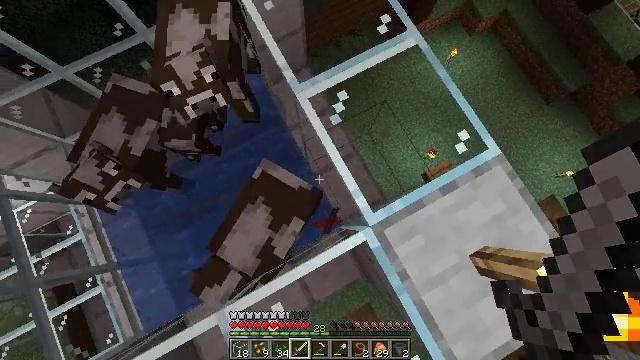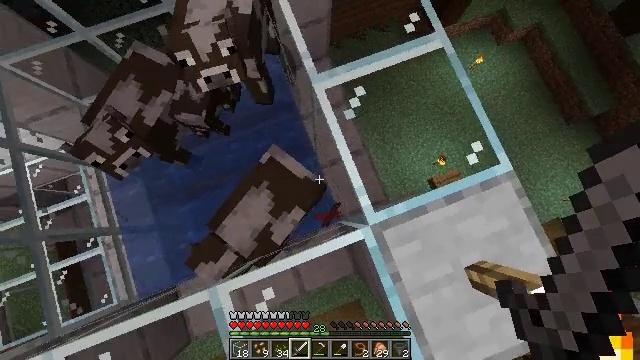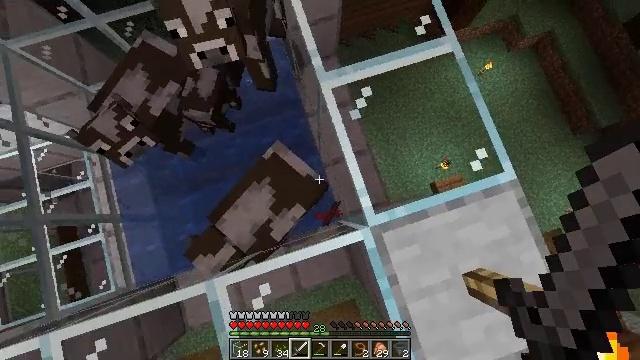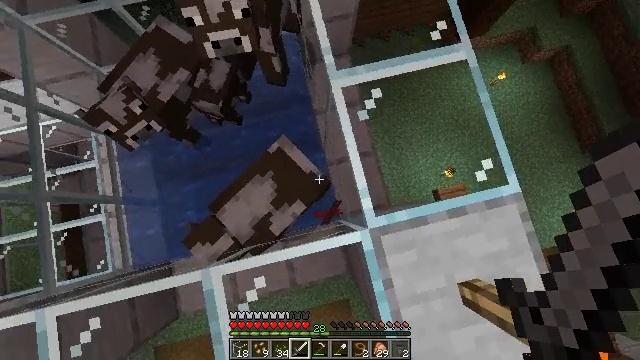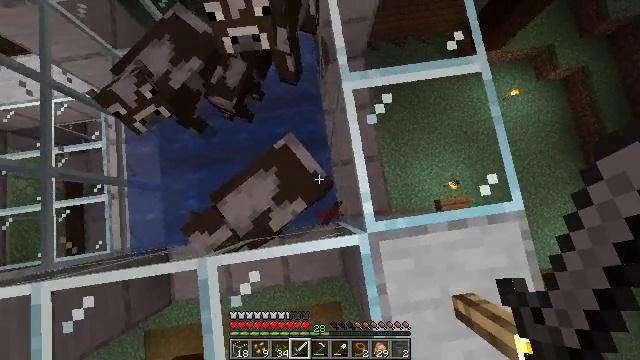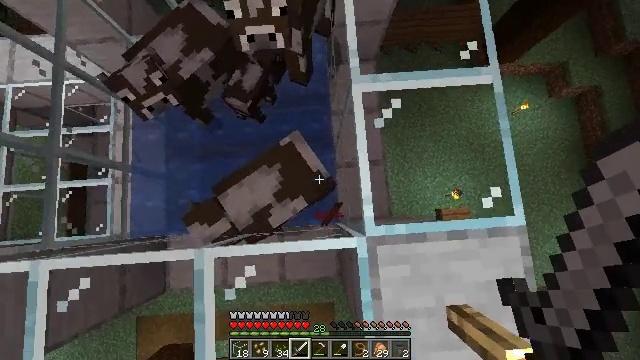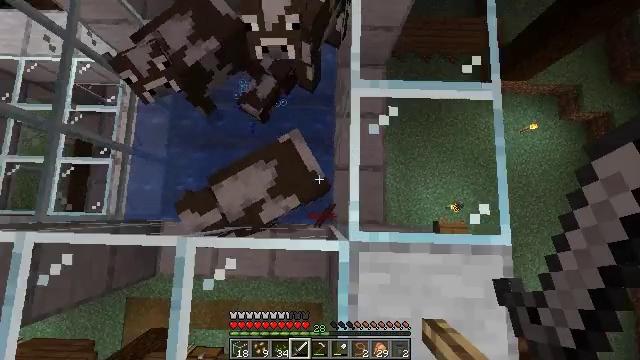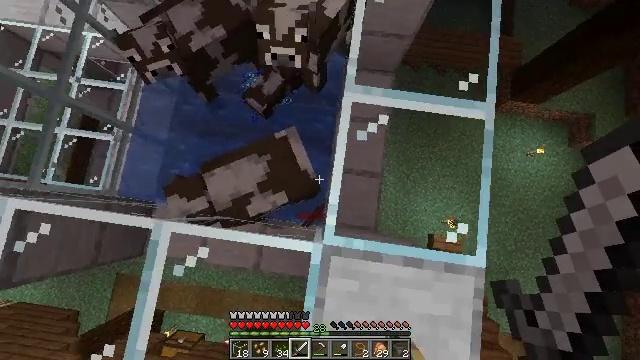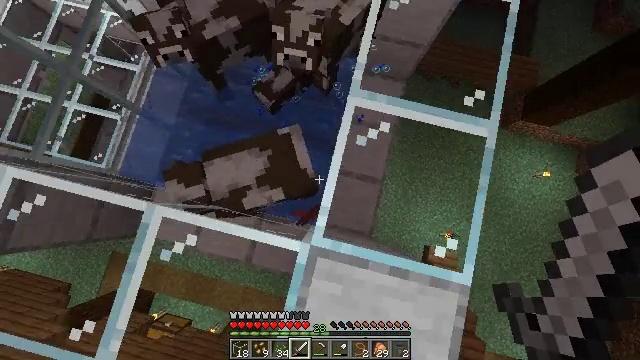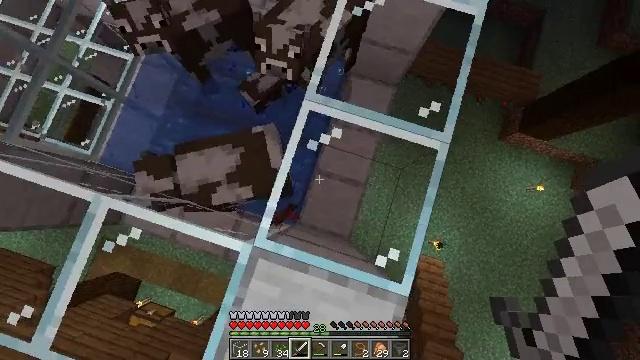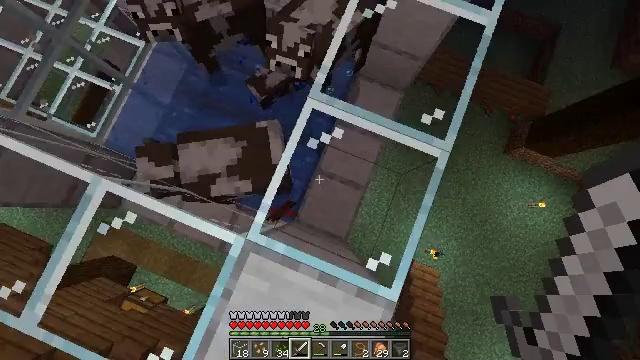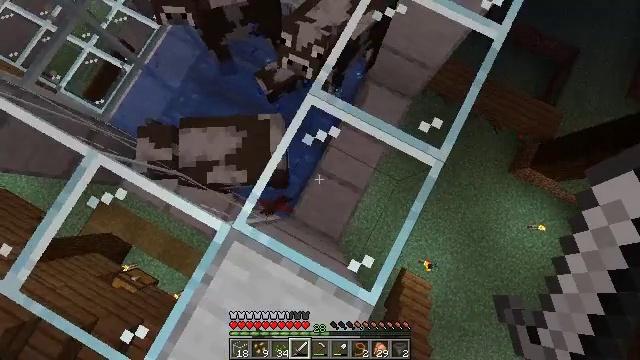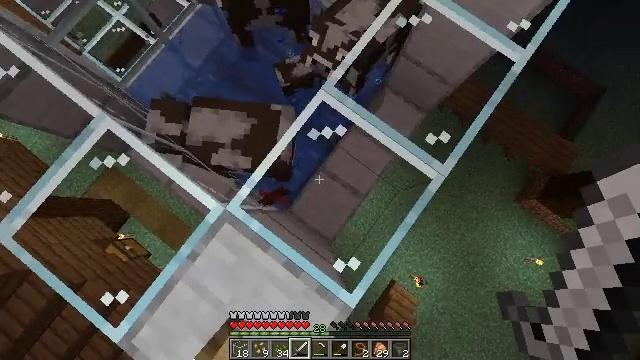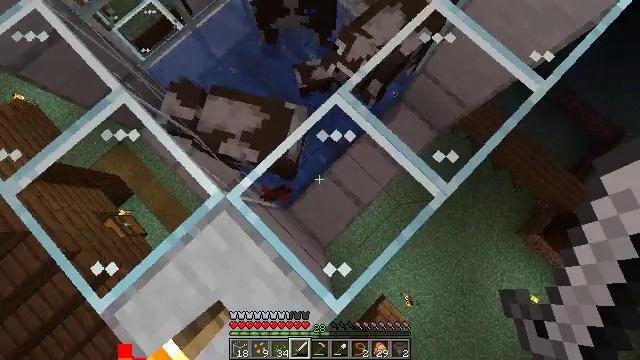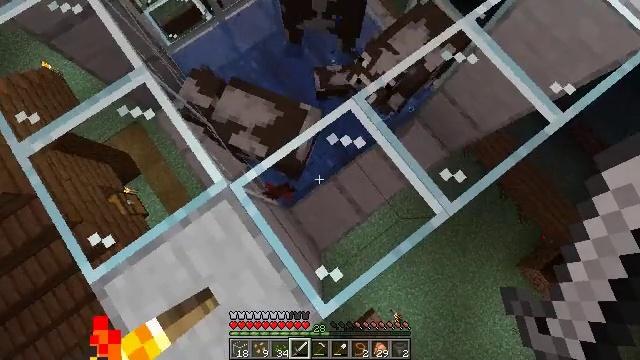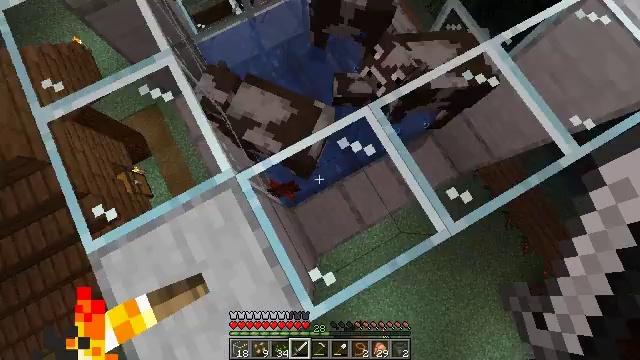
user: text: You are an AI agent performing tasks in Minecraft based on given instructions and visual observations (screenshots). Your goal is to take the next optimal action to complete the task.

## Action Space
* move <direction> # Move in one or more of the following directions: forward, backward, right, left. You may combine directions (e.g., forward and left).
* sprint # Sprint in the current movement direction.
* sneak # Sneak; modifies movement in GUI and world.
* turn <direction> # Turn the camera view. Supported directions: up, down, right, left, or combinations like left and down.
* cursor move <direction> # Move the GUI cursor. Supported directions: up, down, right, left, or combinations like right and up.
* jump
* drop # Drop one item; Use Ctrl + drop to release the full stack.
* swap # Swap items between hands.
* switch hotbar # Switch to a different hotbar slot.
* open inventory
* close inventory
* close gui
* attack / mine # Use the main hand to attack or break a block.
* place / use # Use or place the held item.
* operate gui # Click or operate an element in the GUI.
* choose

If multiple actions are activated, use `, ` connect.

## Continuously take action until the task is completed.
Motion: motion action
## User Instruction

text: Destroy the glass.
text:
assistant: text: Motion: turn left and down
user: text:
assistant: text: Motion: turn left
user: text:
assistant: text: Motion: turn left
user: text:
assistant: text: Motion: turn left
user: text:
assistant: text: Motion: turn left
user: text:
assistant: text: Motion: move right, turn left
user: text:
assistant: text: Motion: move right, turn left
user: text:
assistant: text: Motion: move right, turn left
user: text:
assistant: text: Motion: move right, turn left
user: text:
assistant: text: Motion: turn left
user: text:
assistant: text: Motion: turn left
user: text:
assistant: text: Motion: turn left
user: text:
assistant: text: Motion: turn left and up
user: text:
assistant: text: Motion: turn left and up
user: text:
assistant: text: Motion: turn left and up
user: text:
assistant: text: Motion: turn left
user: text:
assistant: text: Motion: turn left
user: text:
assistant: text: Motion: turn left
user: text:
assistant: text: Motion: turn left
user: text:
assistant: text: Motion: turn left
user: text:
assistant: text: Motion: turn left
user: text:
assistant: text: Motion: no_op
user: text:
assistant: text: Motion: no_op
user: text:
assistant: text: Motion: no_op
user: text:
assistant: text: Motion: no_op
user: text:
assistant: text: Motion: no_op
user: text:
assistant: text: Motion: turn up
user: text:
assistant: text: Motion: turn up
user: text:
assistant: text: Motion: turn up
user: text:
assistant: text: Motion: turn up